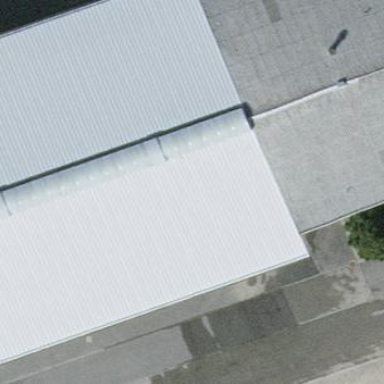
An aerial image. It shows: Garage building.